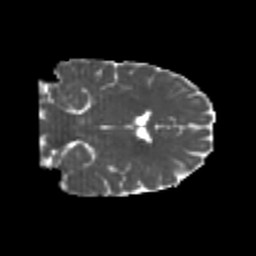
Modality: MD
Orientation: coronal
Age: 26
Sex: female
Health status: healthy
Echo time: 0.074 s